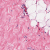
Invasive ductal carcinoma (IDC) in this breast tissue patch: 0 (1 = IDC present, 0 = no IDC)